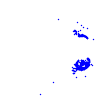
Particle: electron